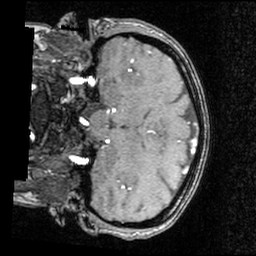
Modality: angio
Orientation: coronal
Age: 24
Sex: female
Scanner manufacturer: siemens
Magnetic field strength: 3 T
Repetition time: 0.025 s
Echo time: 0.00334 s